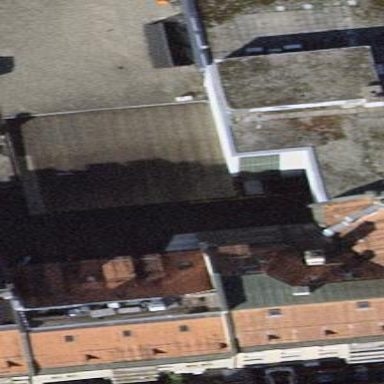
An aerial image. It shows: View of roof of building.